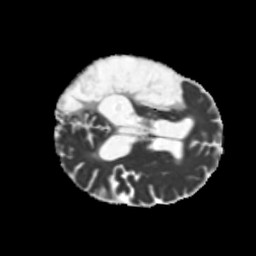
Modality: MD
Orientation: axial
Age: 51
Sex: male
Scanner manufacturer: siemens
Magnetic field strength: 3 T
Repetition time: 5.25 s
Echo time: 0.08 s